Interaction volume radius: 5 \u00c5
Interaction volume height: 20 \u00c5
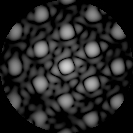
Disorder parameter: 0.1037